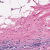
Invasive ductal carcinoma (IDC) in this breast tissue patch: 0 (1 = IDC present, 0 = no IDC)